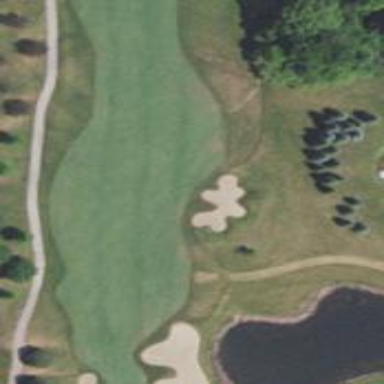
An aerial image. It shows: Golf fairway covered with lush grass.